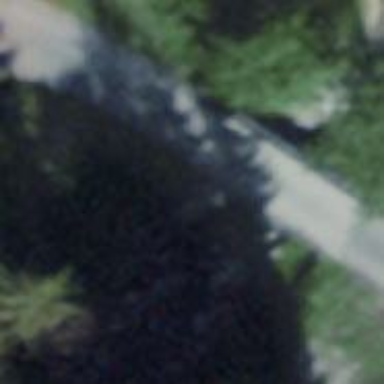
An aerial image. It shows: Paved track with bridge.